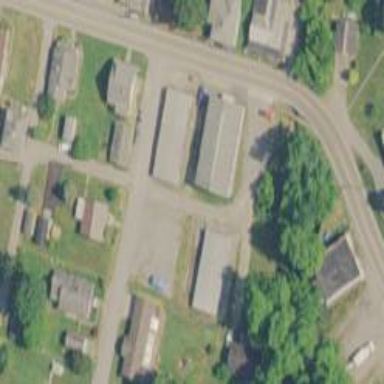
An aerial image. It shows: Alleyway designated as service road.